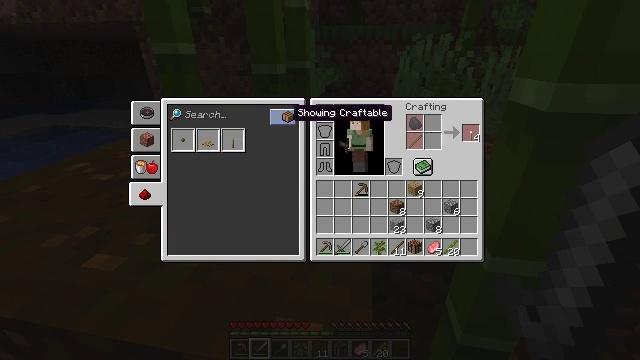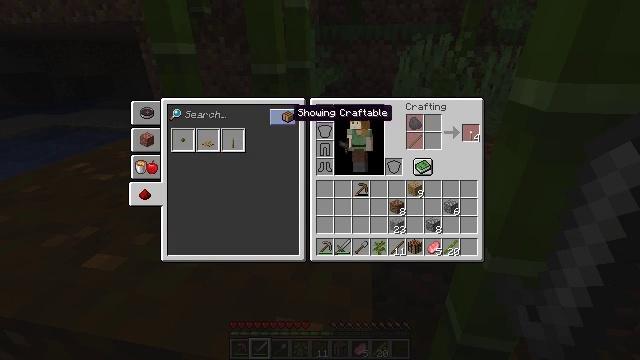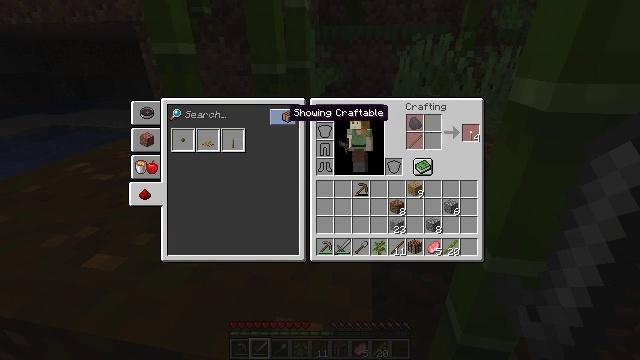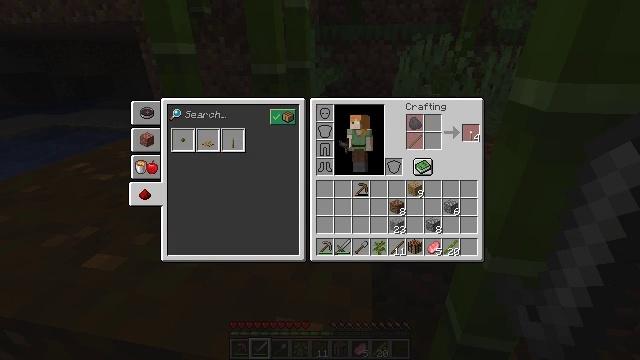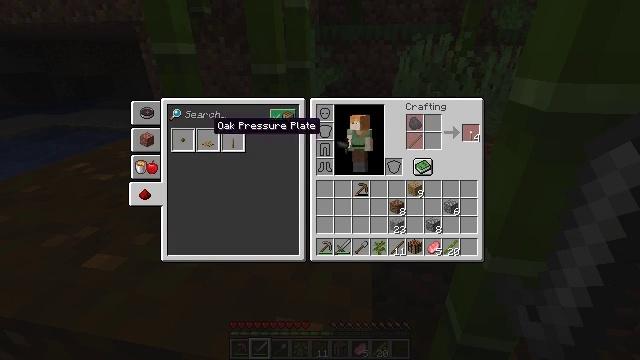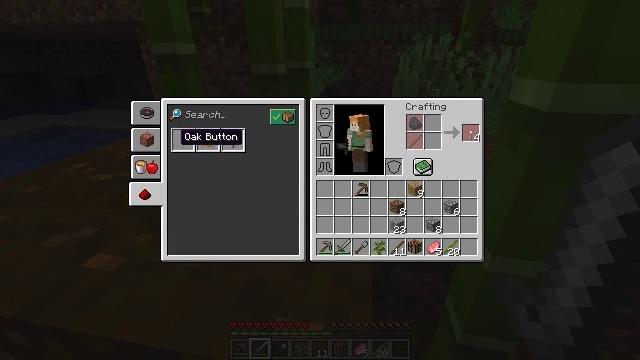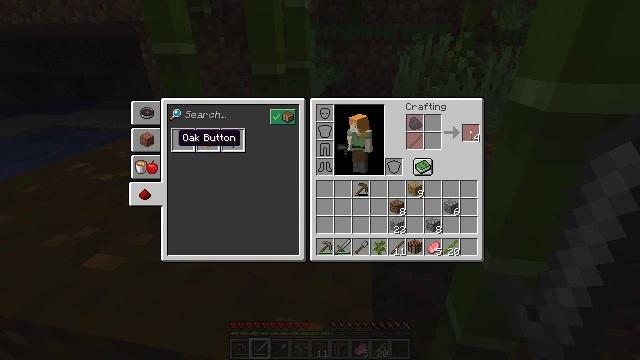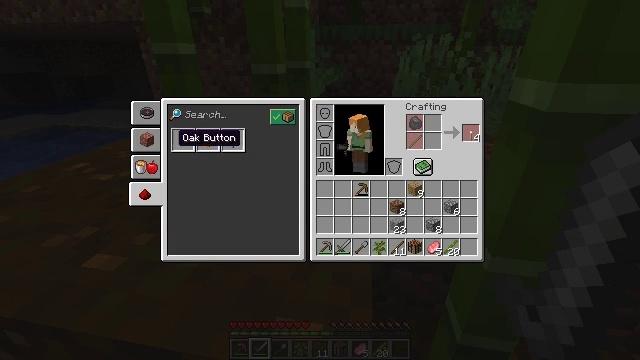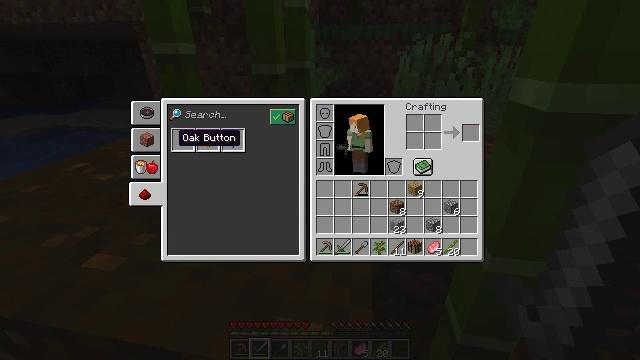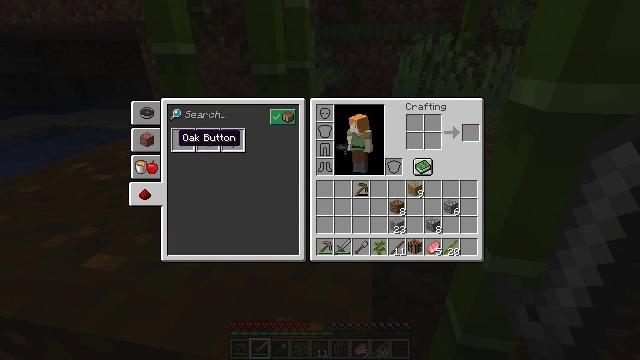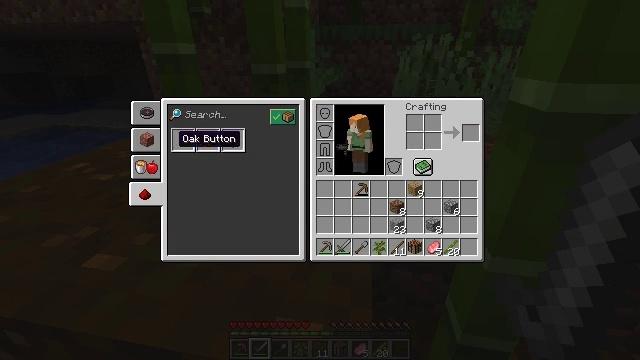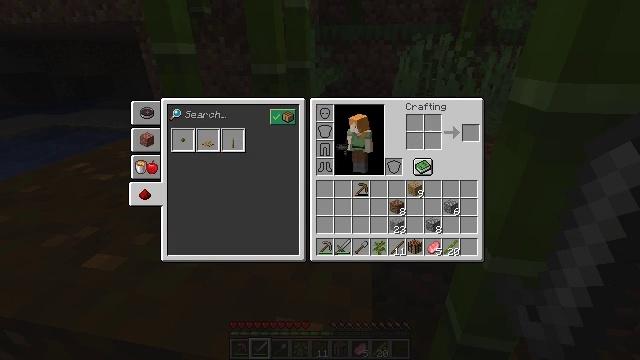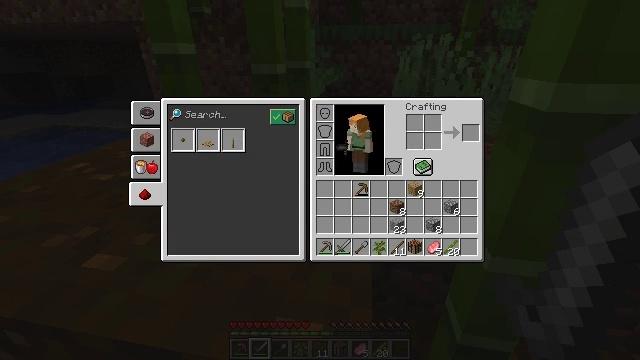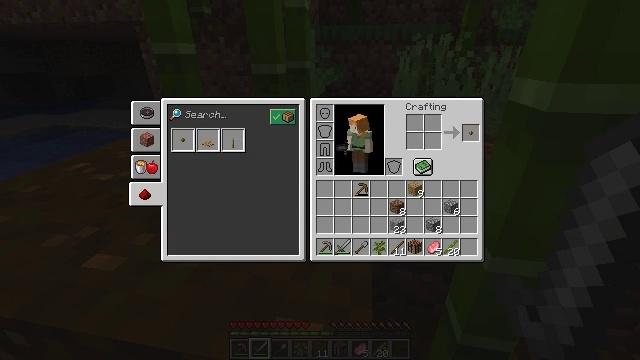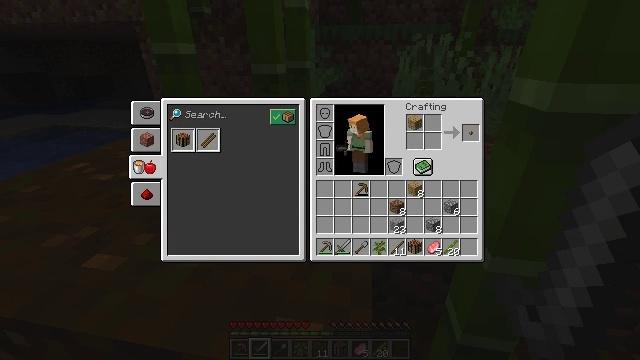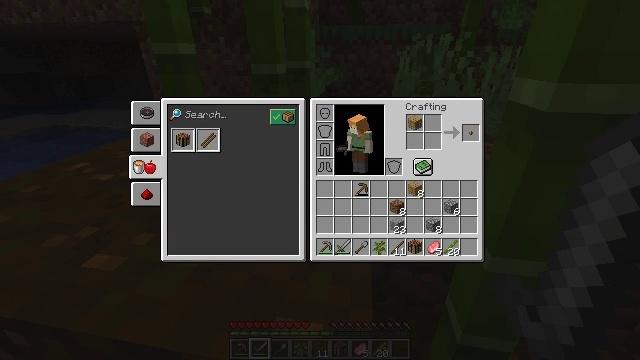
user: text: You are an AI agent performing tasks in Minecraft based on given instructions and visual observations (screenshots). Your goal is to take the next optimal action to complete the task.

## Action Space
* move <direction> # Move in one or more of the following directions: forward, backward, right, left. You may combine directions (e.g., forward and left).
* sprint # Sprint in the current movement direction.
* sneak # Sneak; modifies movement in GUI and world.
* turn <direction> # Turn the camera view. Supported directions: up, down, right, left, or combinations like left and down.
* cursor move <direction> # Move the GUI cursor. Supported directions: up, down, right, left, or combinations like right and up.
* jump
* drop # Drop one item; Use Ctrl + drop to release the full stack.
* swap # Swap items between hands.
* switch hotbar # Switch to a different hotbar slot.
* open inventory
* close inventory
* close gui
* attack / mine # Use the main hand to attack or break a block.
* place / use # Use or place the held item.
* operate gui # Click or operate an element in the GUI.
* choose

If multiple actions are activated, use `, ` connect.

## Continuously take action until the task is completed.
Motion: motion action
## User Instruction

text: Harvest bamboo from the farm.
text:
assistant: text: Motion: no_op
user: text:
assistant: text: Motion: no_op
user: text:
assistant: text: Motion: cursor move left
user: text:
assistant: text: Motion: cursor move left and down
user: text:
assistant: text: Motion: cursor move left and down
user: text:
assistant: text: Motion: no_op
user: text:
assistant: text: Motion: no_op
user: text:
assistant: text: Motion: operate gui
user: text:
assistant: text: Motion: operate gui
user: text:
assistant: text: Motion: operate gui
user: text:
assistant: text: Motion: no_op
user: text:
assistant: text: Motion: no_op
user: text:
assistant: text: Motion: no_op
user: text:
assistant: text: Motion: operate gui
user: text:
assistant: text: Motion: operate gui
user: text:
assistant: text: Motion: operate gui
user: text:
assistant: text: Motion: no_op
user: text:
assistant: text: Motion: no_op
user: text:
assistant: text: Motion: cursor move up
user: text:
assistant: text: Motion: cursor move up
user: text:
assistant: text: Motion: no_op
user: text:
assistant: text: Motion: operate gui
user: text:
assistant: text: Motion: operate gui
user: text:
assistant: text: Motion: operate gui
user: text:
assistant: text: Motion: operate gui
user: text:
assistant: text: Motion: cursor move up
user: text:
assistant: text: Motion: cursor move up
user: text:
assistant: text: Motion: no_op
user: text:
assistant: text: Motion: operate gui
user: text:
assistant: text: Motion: operate gui